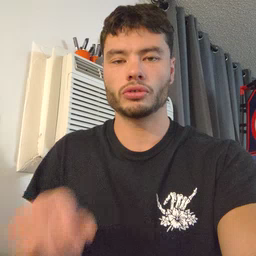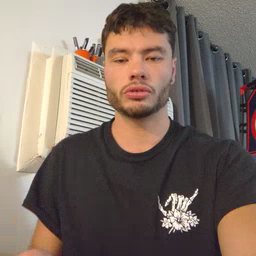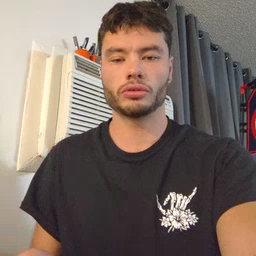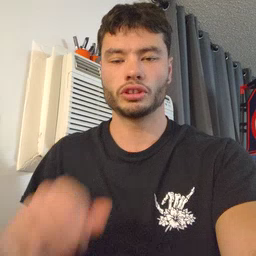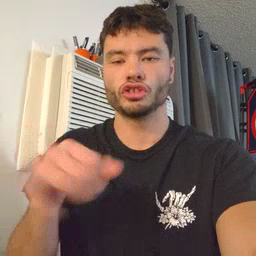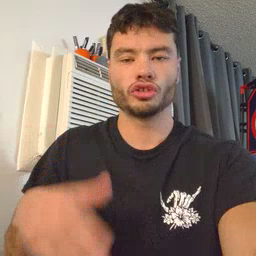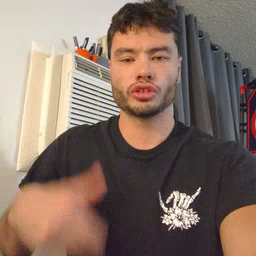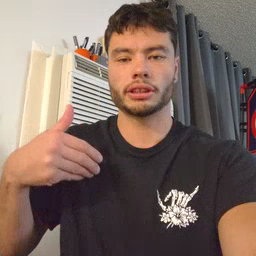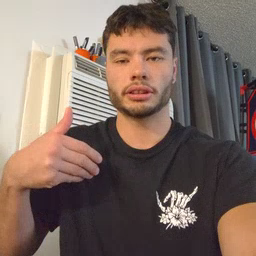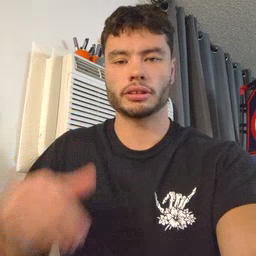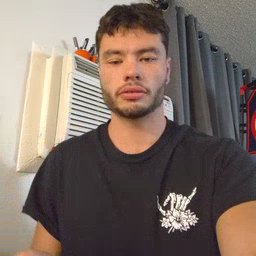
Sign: jeans